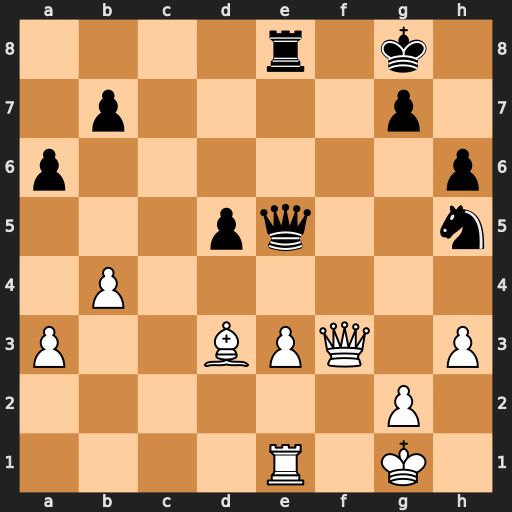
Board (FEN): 4r1k1/1p4p1/p6p/3pq2n/1P6/P2BPQ1P/6P1/4R1K1
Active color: w
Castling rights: -
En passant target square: -
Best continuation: Bg6 Nf6 Bxe8